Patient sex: M
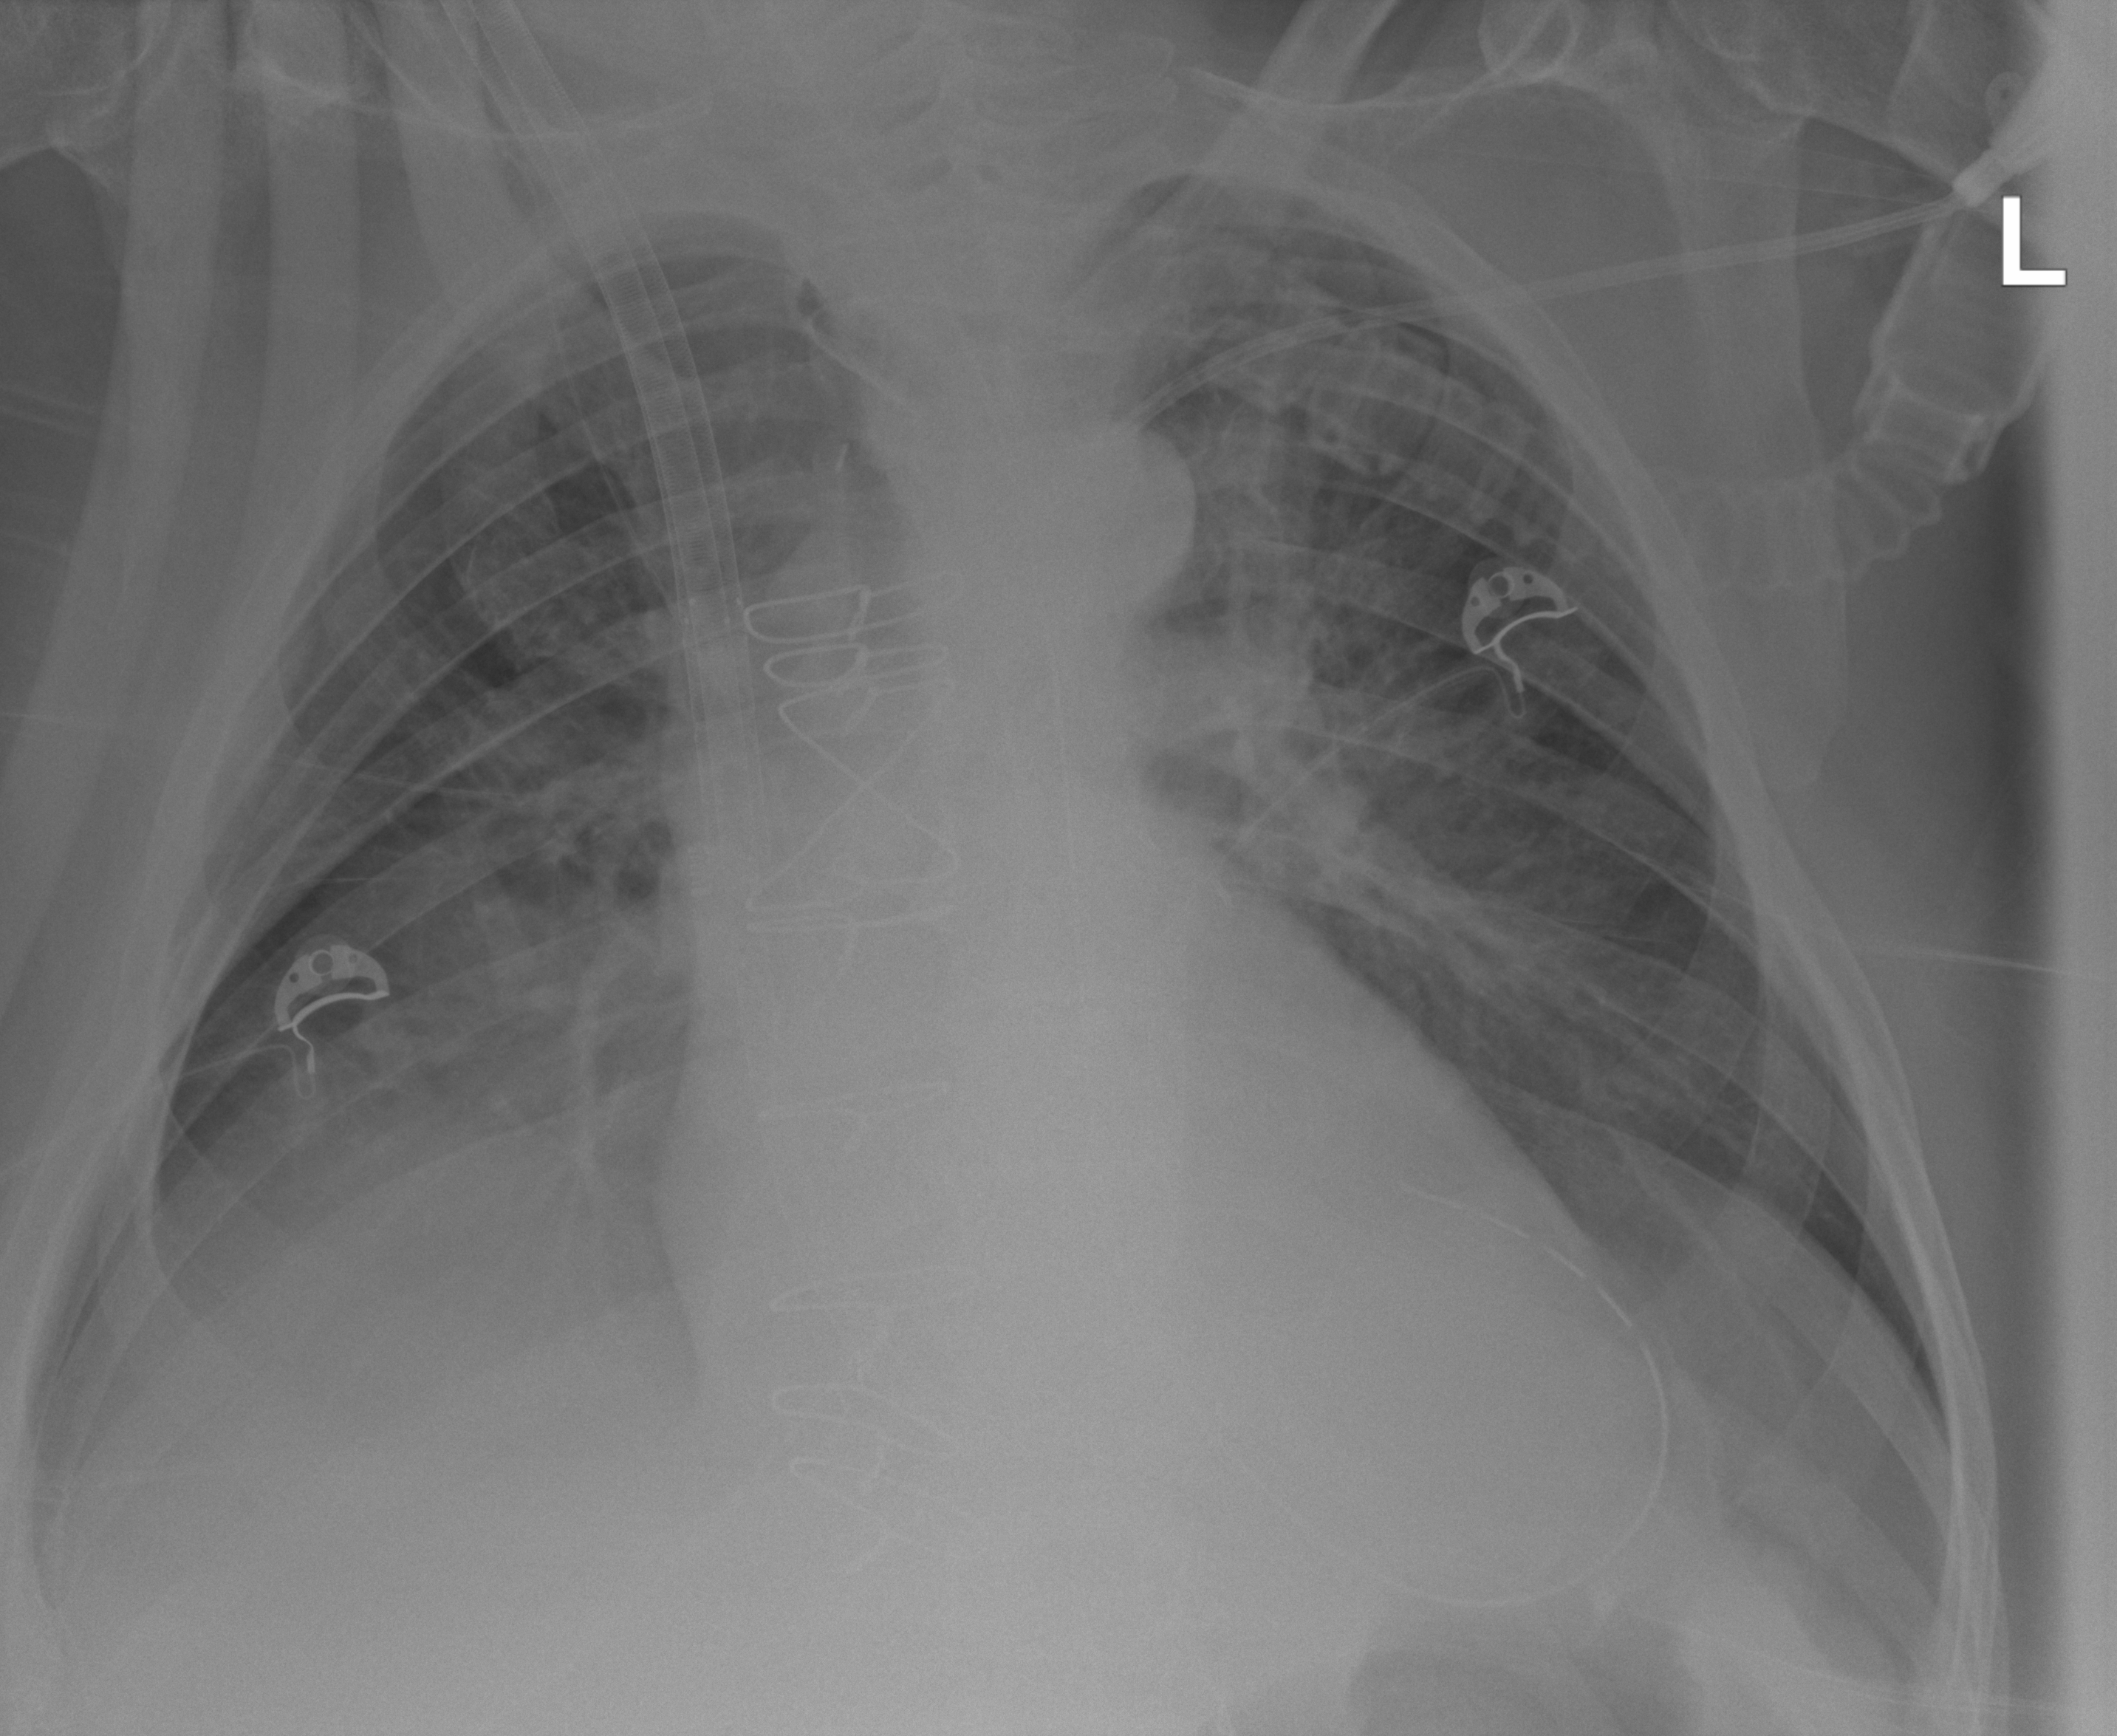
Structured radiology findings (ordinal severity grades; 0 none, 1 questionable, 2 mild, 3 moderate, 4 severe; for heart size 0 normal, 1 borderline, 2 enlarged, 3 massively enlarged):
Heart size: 2
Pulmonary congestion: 2
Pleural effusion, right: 3
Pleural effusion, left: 2
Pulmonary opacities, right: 0
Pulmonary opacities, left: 0
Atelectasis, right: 3
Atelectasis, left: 2